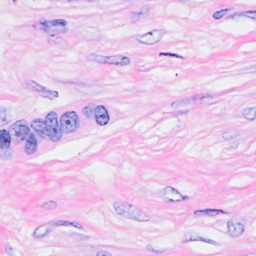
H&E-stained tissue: Breast